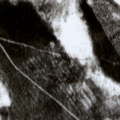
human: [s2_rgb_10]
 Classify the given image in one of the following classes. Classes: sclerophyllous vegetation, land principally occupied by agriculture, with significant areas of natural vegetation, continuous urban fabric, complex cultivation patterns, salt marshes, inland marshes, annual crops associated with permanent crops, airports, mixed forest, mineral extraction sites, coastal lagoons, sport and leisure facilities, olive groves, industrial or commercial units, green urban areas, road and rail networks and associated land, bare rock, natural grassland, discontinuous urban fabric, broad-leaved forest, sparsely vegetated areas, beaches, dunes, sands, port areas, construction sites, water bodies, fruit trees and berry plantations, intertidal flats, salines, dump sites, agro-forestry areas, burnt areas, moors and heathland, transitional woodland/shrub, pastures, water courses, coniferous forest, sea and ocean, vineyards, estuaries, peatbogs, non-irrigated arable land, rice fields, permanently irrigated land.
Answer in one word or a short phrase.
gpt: coniferous forest, mixed forest, peatbogs, water bodies